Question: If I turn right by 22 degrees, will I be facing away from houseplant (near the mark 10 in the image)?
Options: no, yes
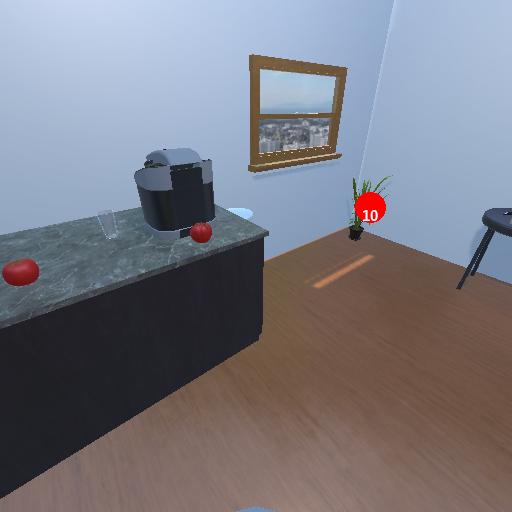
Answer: no